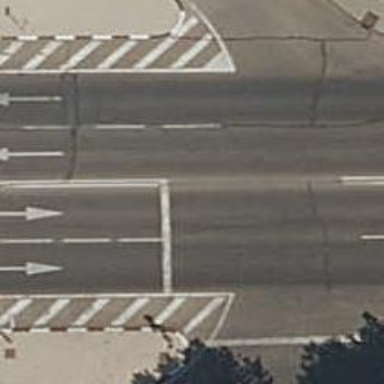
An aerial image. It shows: Road with traffic signals.